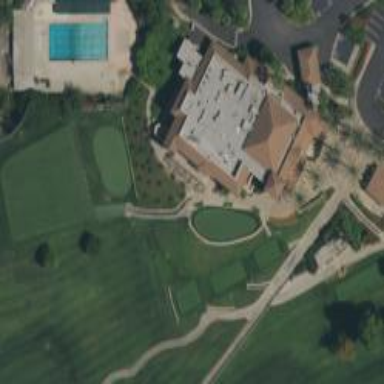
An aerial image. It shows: Building located at golf course.